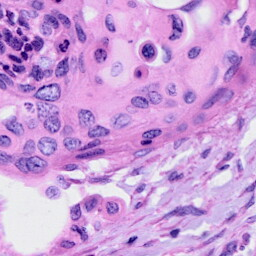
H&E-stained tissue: Cervix